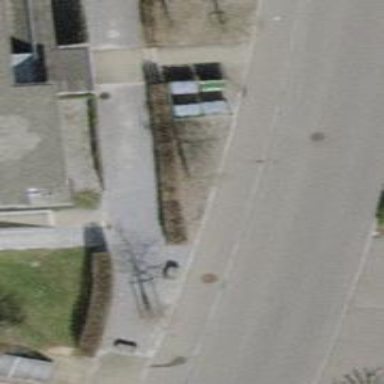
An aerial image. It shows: Hedge acting as barrier.